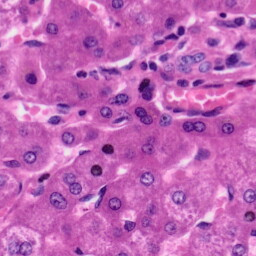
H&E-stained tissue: Liver